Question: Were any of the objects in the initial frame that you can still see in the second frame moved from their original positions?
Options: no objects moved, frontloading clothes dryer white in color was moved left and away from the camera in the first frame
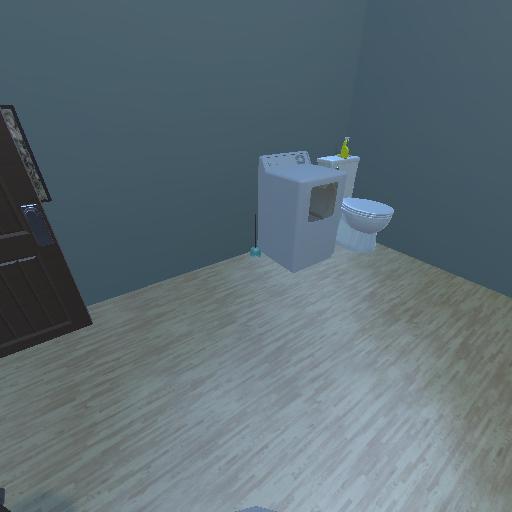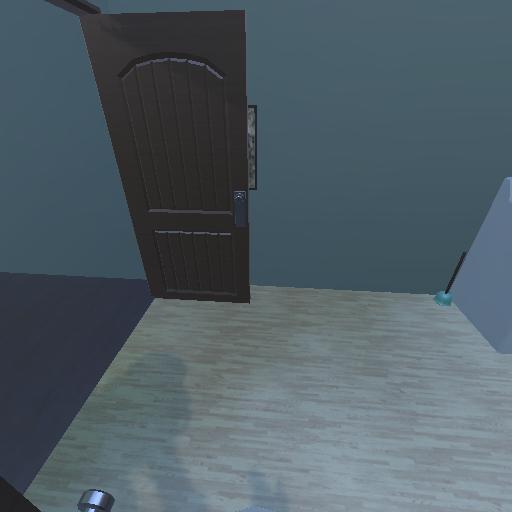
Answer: no objects moved